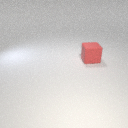
large red rubber cube